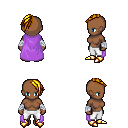
a pixel art fantasy rpg character, female body template, human, dark skin, lavender cape, white pants, blonde long mohawk hairstyle, white cloth bandages, gold boots, four views (front, back, left, right), 2x2 character sprite sheet, small pixel art, hard edges, no anti-aliasing